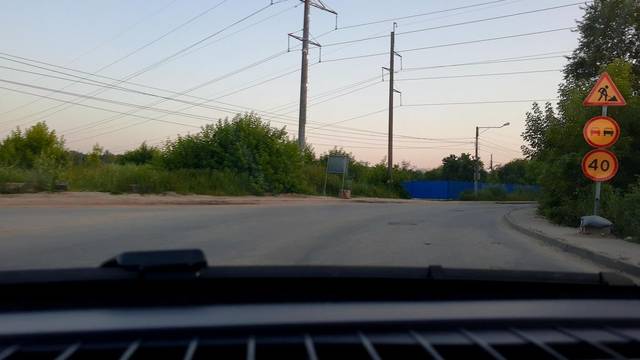
Region: Russia
Coordinates: 56.3, 44.011